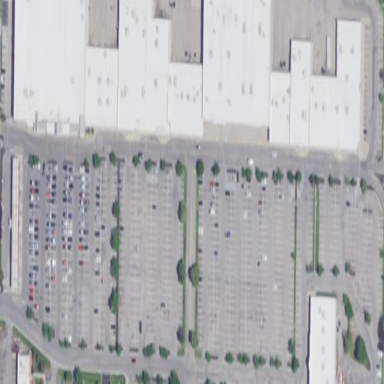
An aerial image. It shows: Parking area.